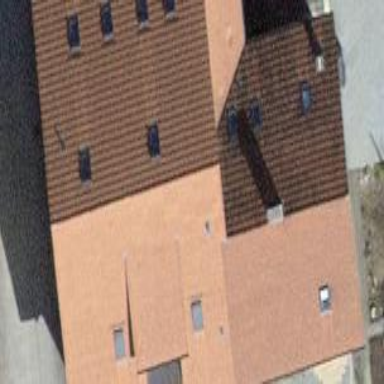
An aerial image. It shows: Building with tile roof.